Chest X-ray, AP view. Patient: 42 years old, sex M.
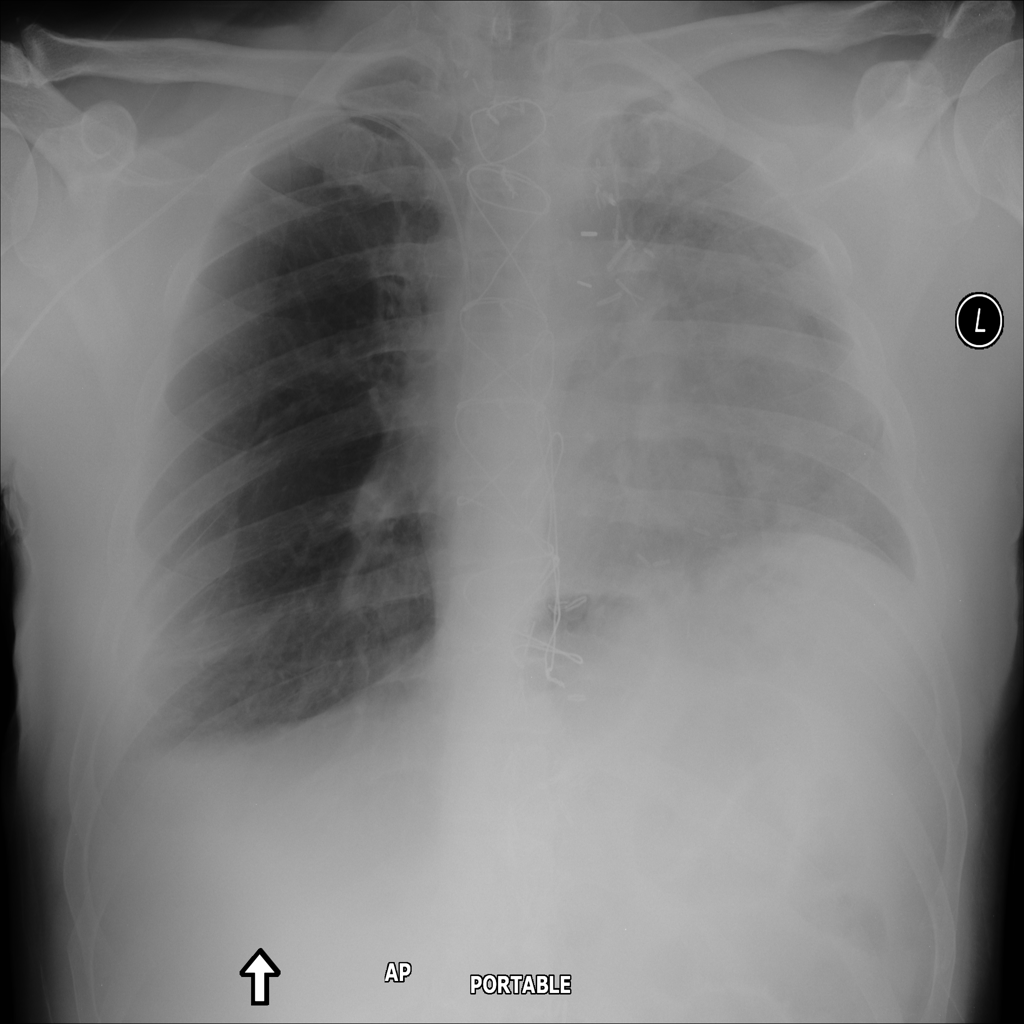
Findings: No Finding